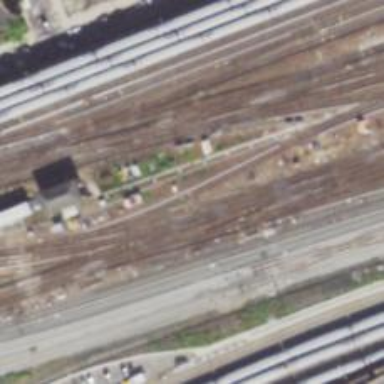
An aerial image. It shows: Electrified rail service siding.